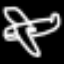
Label: airplane